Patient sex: M
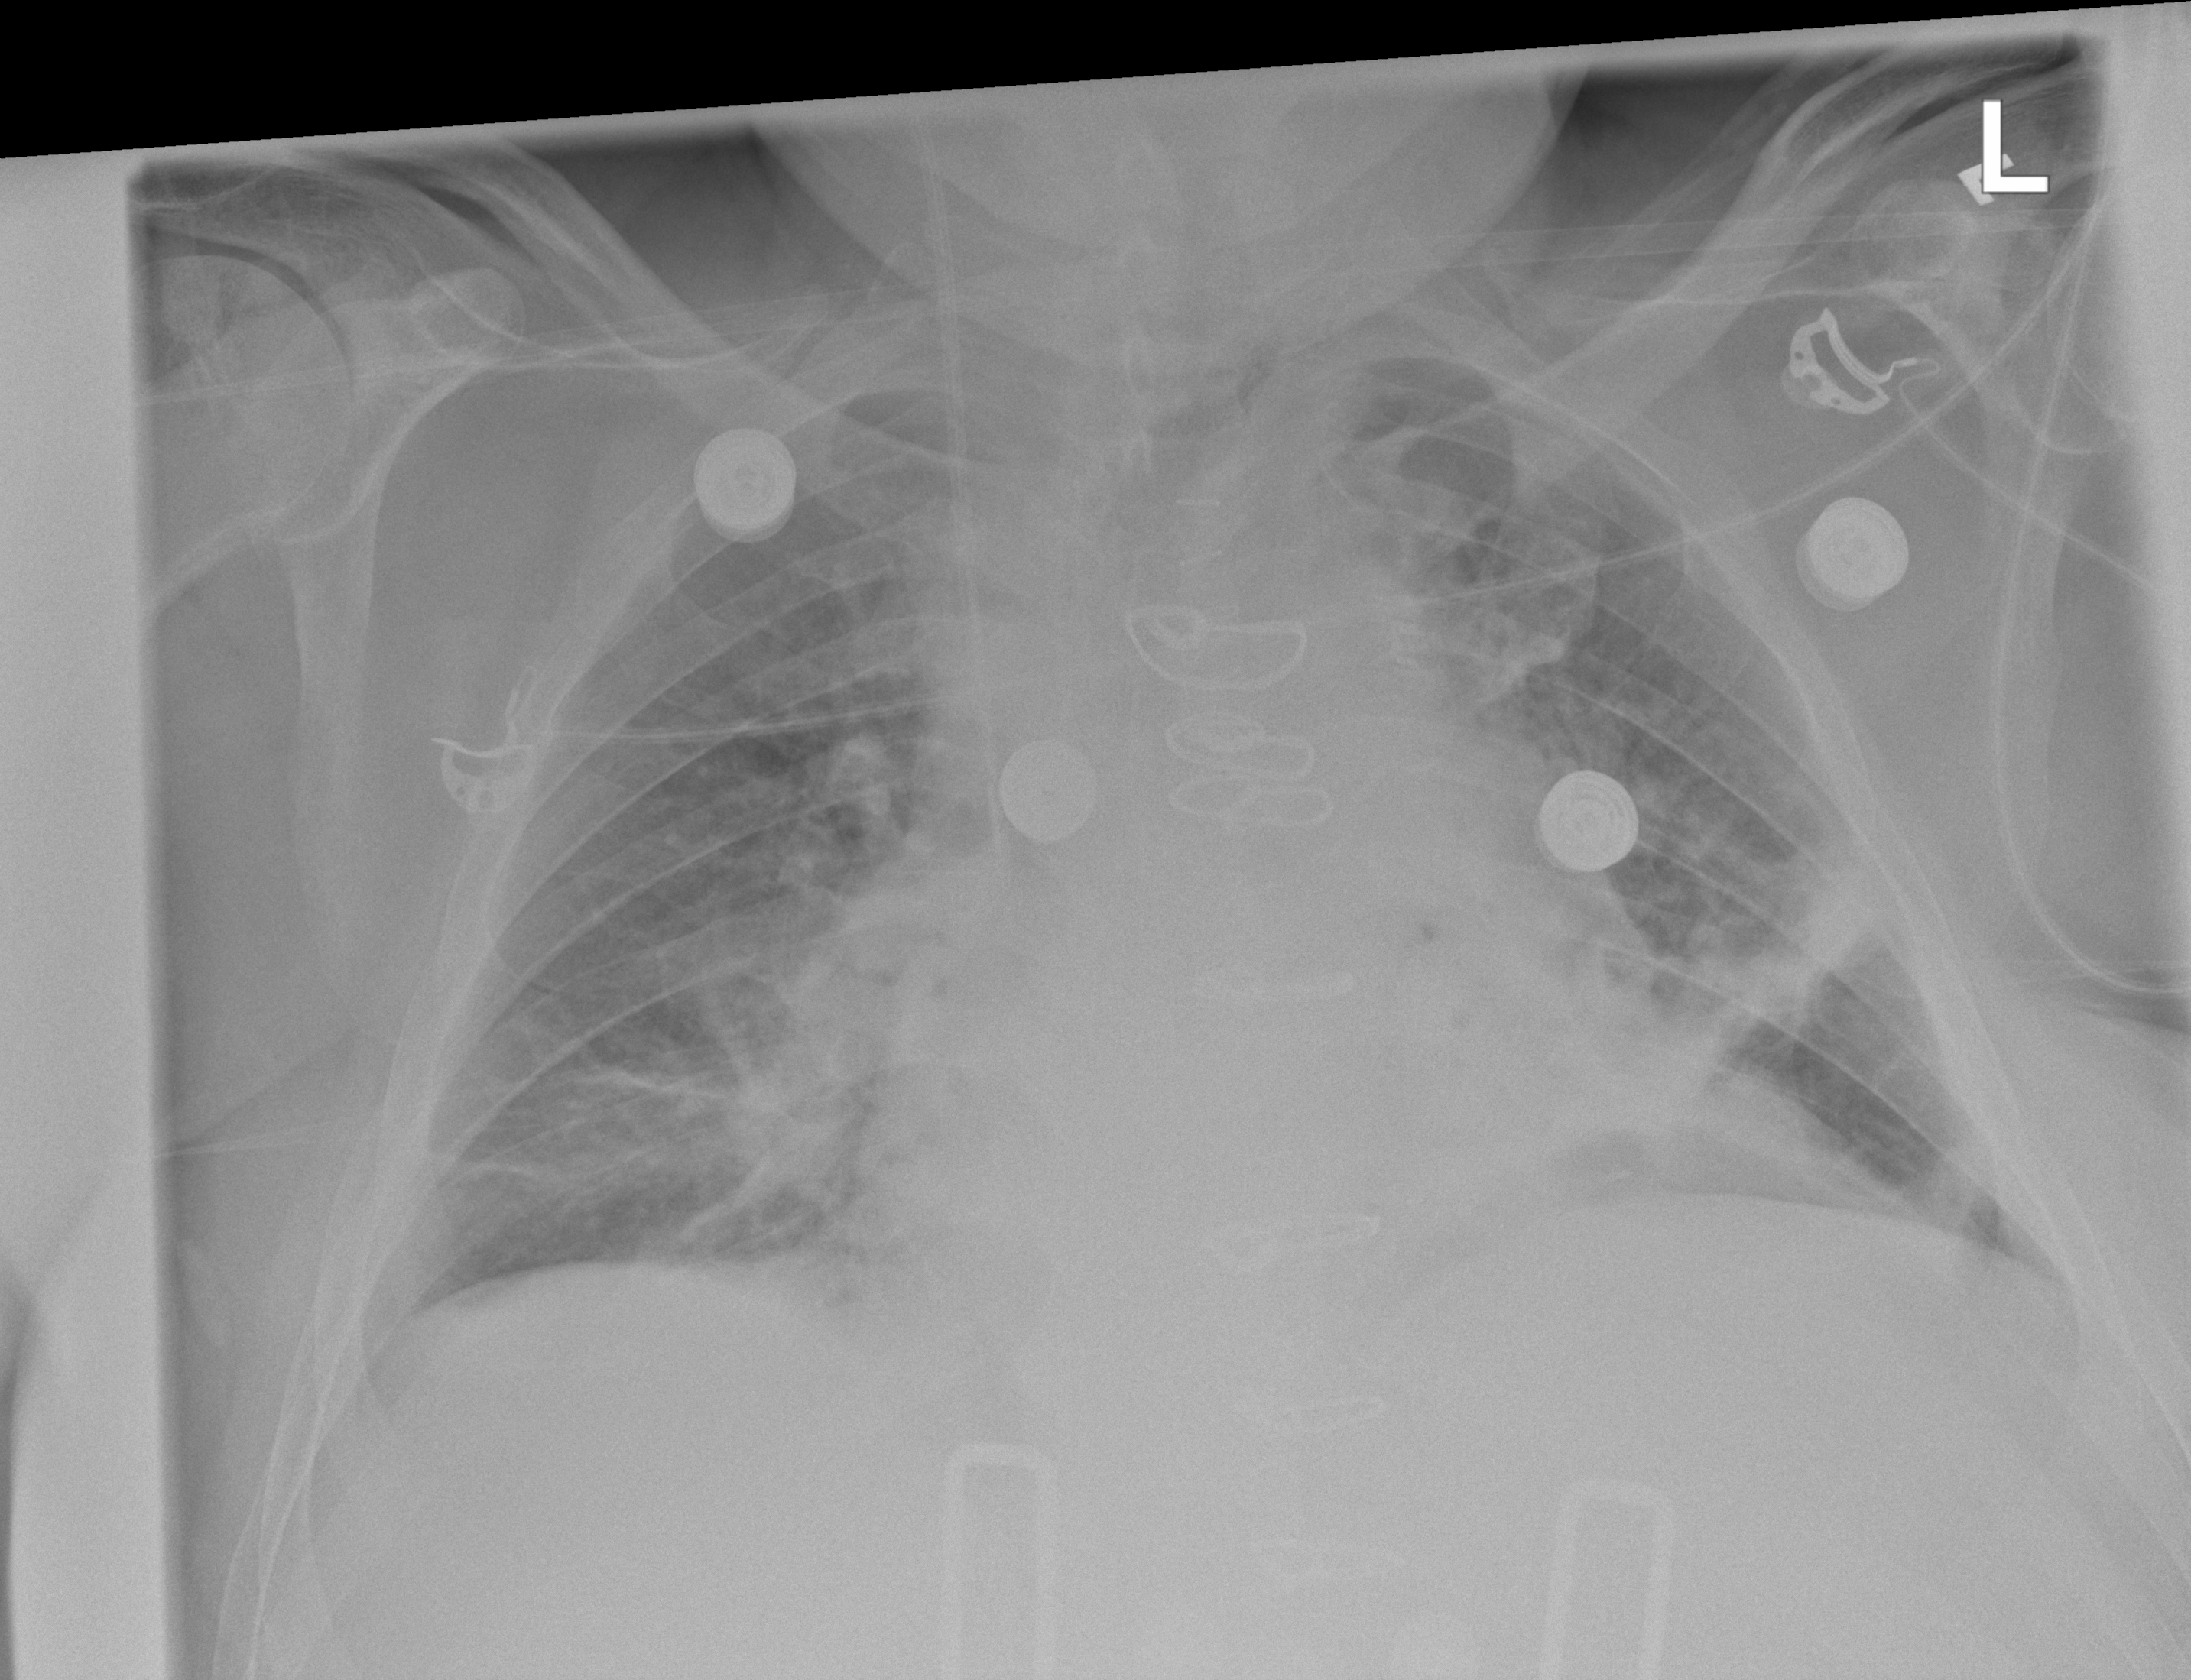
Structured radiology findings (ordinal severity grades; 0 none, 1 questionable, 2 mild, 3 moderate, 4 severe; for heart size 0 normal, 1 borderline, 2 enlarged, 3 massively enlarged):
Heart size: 2
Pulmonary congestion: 0
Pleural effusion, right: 0
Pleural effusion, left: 0
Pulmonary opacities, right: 3
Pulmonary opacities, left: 3
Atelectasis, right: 2
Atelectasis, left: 2